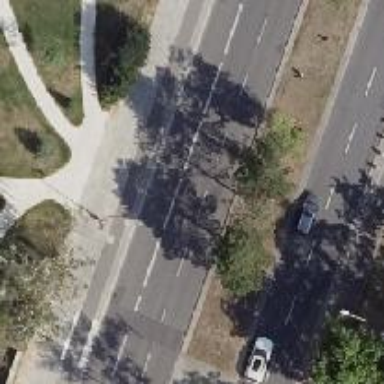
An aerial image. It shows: Secondary road with asphalt surface. There is parallel parking lane on the right side and track for cycling on the right as well.